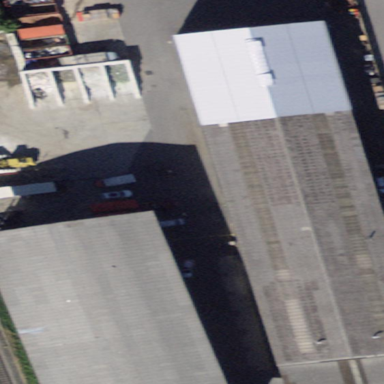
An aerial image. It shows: Industrial building.